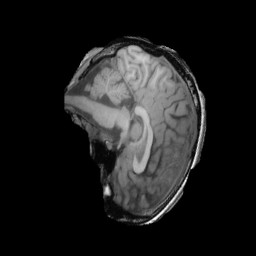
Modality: T1w
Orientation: sagittal
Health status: ill
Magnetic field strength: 3 T